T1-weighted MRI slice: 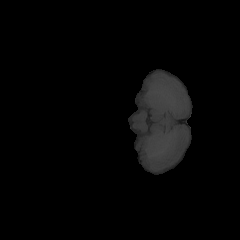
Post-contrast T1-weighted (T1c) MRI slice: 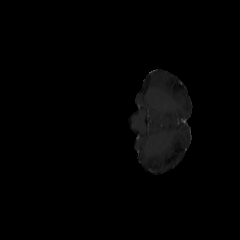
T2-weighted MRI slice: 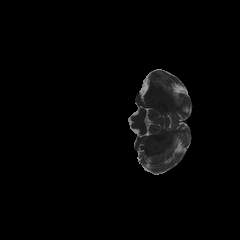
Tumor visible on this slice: no